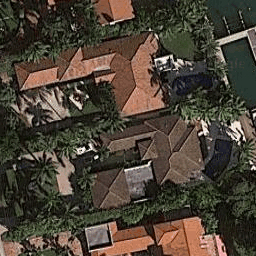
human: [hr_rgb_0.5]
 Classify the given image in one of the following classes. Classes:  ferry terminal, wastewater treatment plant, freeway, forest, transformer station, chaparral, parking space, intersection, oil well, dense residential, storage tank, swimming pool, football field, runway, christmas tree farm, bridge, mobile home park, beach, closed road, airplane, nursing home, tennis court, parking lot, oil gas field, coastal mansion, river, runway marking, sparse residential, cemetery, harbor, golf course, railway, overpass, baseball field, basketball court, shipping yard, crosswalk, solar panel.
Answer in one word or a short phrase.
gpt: coastal mansion